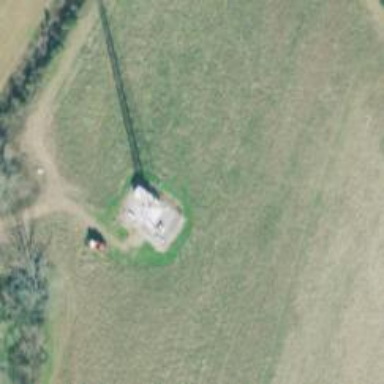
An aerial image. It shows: Communication mast tower.